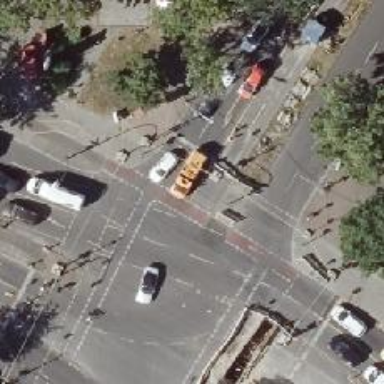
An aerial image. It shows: Asphalt footway with crossing controlled by traffic signals and designated island. The cycleway also has asphalt surface.